Question: I'm writing a script for Google Spreadsheets, I want to have my headers index available globally throughout the script.
<URL>, I should be able to define global variables from within a function.
'''
function testFunc() {
testVar = 1; // 'testVar' is a Global variable now
}
'''
In my code it looks more or less like this:
'''
function getHeaders() {
var sheet = SpreadsheetApp.getActiveSheet();
var data = sheet.getDataRange().getValues();
var headers = data[0]
headerIdIndex = headers.indexOf("ID")
headerNameIndex = headers.indexOf("First-Last")
}
'''
However, later on in my code, when I call up the variable 'headerNameIndex', it appears undefined:
'''
function tellMeNames() {
var sheet = SpreadsheetApp.getActiveSheet();
var data = sheet.getDataRange().getValues();
for (var i = 1; i < data.length; i++) {
Logger.log("Name: " + data[i][headerNameIndex])
}
}
'''

So what am I doing wrong? Thanks.
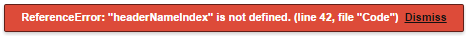
Answer: Well, I was going through <URL> it turns out you can not update global variables inside a handler function i.e. Global Variables in GAS are static.
Now, it depends on your specific use case but I am assuming since you have defined a function 'getHeaders()', you would want to make a call to it, more than once. If however that's not the case, then you can simply declare and initialize those variables outside the scope of all functions as global variables and read them in any other functions.
So you might want to try something like this in your case (haven't tested the following code):
'''
var sheet = SpreadsheetApp.getActiveSheet();
var data = sheet.getDataRange().getValues();
var headers = data[0]
headerIdIndex = headers.indexOf("ID")
headerNameIndex = headers.indexOf("First-Last")
....
function tellMeNames() {
var sheet = SpreadsheetApp.getActiveSheet();
var data = sheet.getDataRange().getValues();
for (var i = 1; i < data.length; i++) {
Logger.log("Name: " + data[i][headerNameIndex])
}
}
'''
If however you want to store and update global variables in handler functions, you might want to give <URL> a try. Hope this gets you started in the right direction.